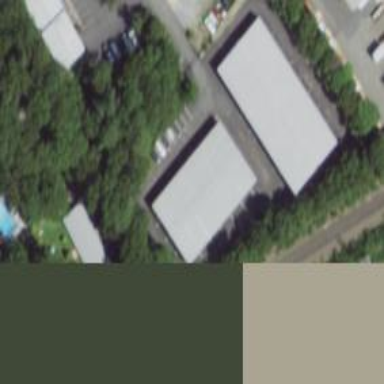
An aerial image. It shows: Warehouse.